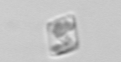
Label: Bacillariophyceae_morphotype1